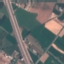
Land use / land cover: Highway